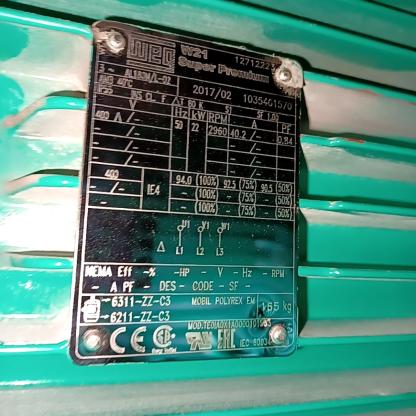
Klasa: tabliczka-znamionowa